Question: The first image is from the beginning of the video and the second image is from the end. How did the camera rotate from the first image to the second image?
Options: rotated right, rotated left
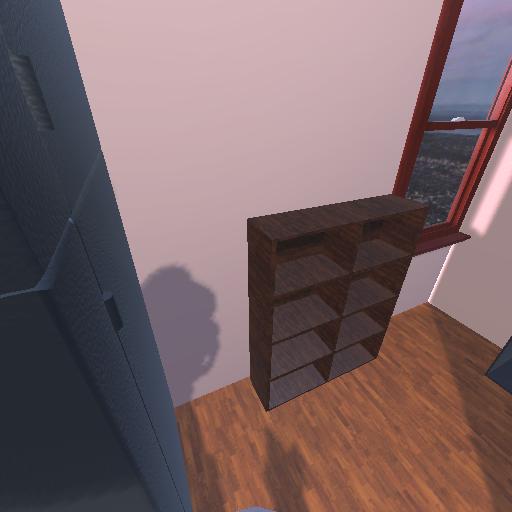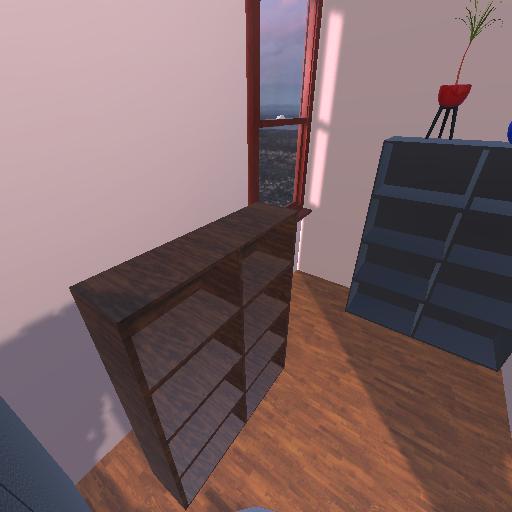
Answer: rotated right